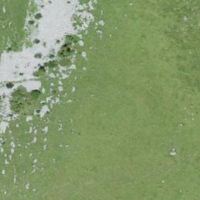
EUNIS habitat code: 23
Species observed at this site:
Marmota marmota